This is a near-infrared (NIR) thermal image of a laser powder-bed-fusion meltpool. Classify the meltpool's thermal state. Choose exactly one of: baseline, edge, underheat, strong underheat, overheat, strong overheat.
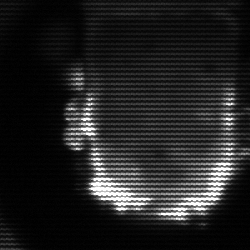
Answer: baseline